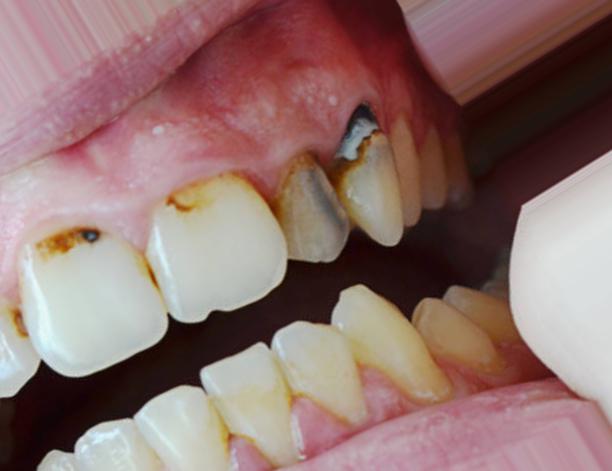
Condition: Caries